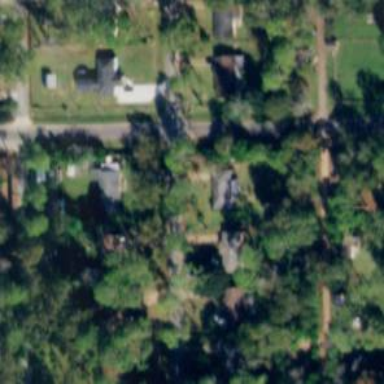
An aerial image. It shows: Neighborhood.